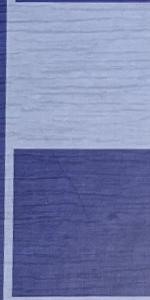
Label: Empty